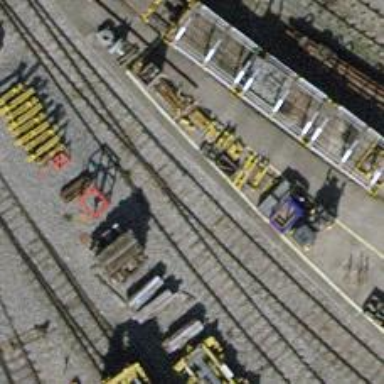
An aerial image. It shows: Railway yard with one track.